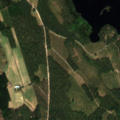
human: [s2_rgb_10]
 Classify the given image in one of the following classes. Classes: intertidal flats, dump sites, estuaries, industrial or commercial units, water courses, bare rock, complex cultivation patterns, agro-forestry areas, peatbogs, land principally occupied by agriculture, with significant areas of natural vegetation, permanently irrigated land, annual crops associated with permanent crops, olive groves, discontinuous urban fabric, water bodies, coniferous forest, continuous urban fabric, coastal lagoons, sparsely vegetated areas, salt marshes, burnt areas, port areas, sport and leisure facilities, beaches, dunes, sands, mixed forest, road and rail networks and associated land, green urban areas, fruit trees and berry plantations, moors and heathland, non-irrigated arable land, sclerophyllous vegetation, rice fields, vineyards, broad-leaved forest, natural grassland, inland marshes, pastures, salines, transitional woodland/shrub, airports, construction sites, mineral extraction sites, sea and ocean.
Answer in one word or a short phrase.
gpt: coniferous forest, transitional woodland/shrub, water bodies